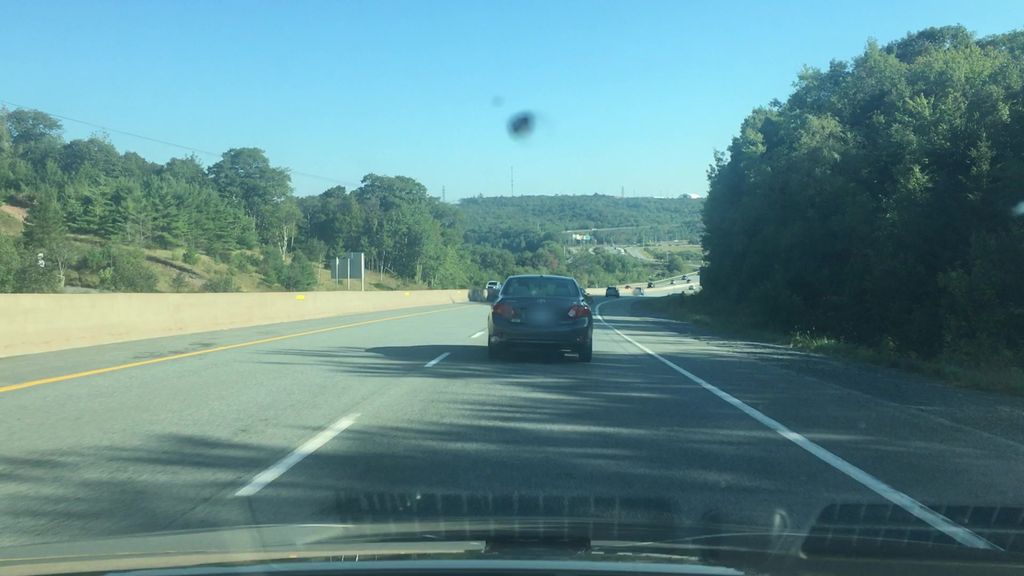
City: halifax